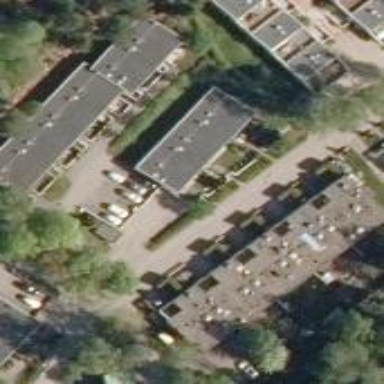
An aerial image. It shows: Terrace building.